Question: I keep getting this warning when I update a view in a panel (I used the Views and Panel modules to create a custom home-page design). We are building an intranet for our company and our IT department has linked our SharePoint network credentials to the Drupal site using LDAP (if this would explain the warning at all). Below is a screenshot, please advise!

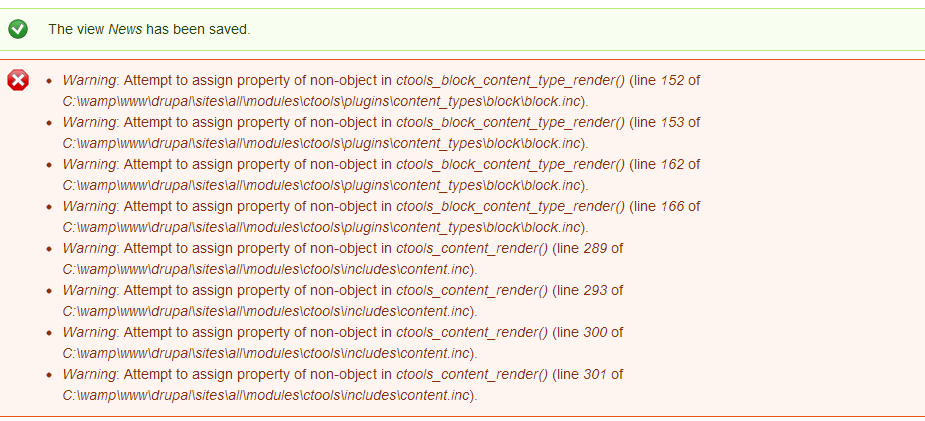
Answer: The accepted answer is outdated -- see the hilariously-frustrated response by dddave to the users who keep trying to apply a patch that's already been committed.
<URL>
The updated answer is to download the latest -dev version of CTools, which has the proper patch already rolled into it.